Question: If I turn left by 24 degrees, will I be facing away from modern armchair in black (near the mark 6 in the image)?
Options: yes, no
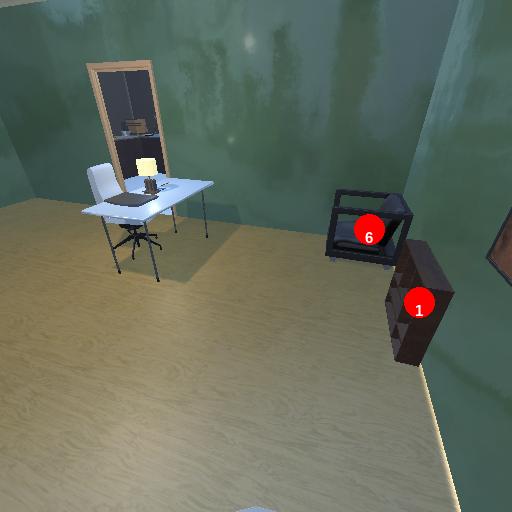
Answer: yes